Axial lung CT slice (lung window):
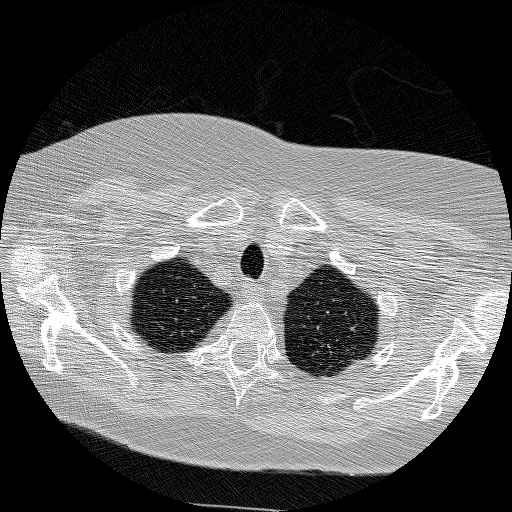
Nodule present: no